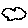
Label: cloud